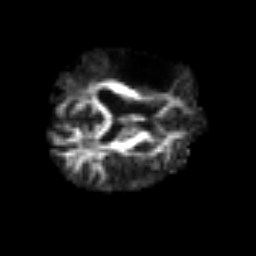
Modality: FA
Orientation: axial
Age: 56
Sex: male
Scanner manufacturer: siemens
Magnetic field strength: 3 T
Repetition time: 3.2 s
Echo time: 0.081 s